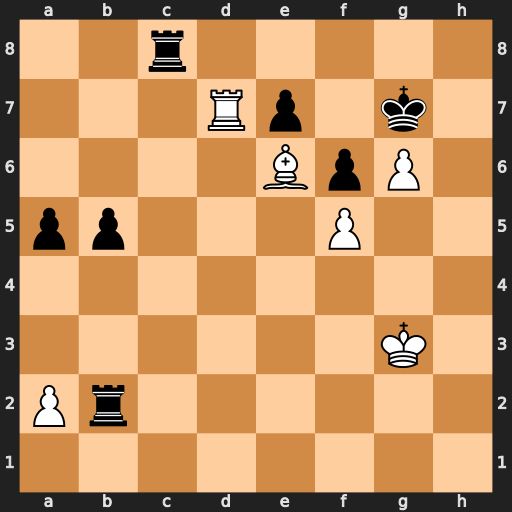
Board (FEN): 2r5/3Rp1k1/4BpP1/pp3P2/8/6K1/Pr6/8
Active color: w
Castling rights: -
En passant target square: -
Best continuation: Rxe7+ Kf8 Rf7+